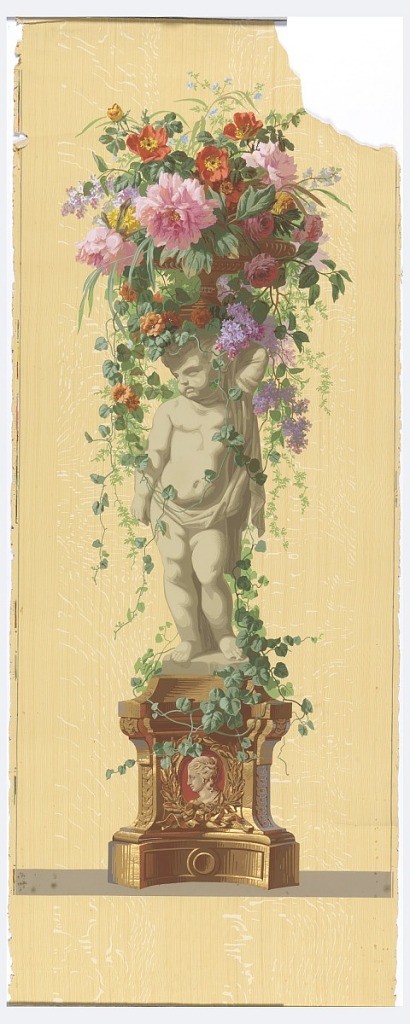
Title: Decorative panel
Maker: Jules Desfossé, French, active 1851 - 1863
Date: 1856–1857
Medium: Block-printed paper
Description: Statue of an infant, standing on vine-covered pedestal with burgundy cameo in base. Putti is facing left, supporting a basket of vining flowers. Gold highlights. Printed on a woodgrain background.